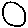
Label: moon